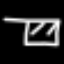
Label: square